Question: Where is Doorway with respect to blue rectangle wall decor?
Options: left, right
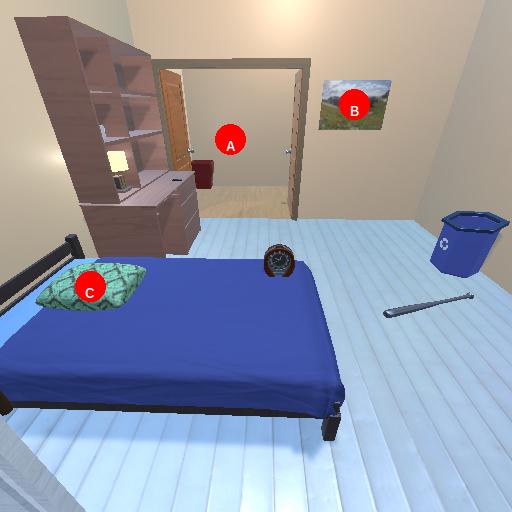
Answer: left